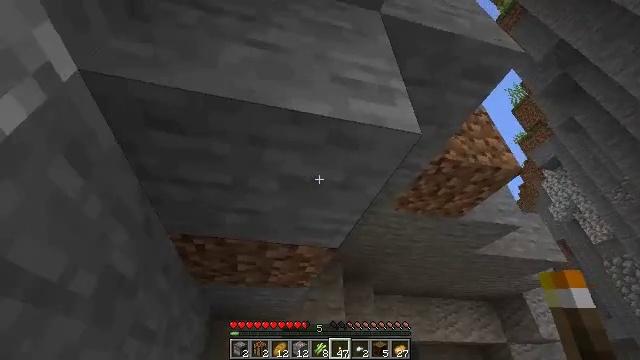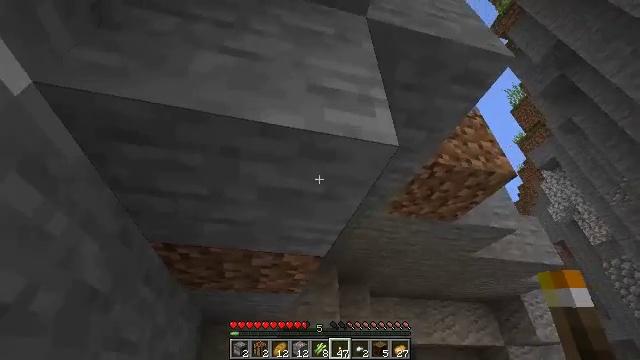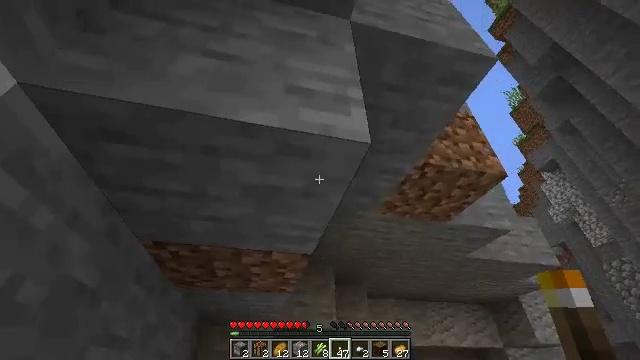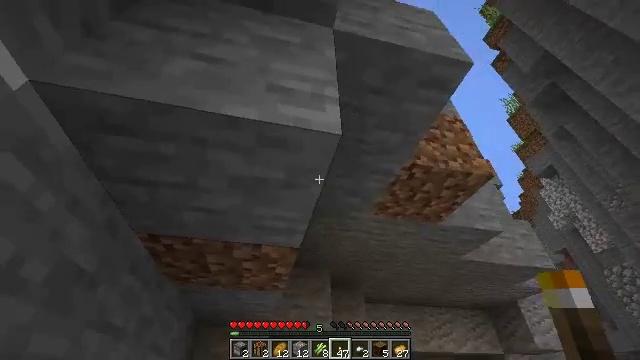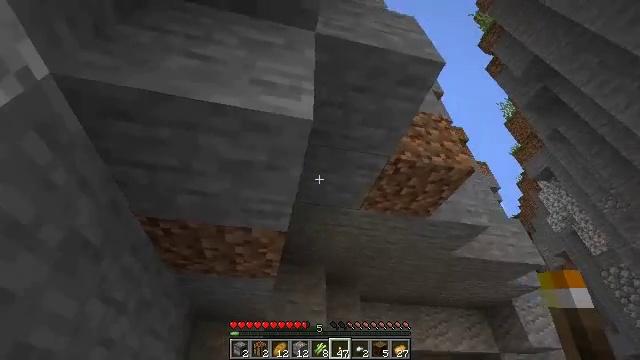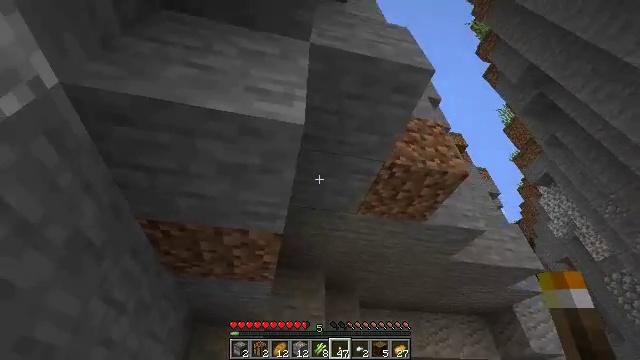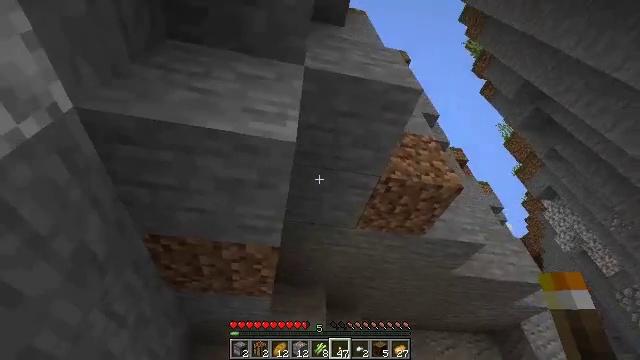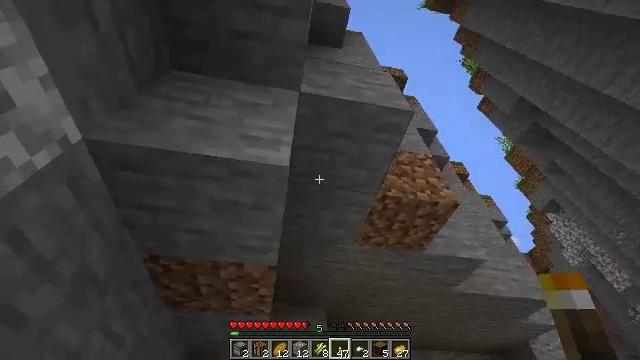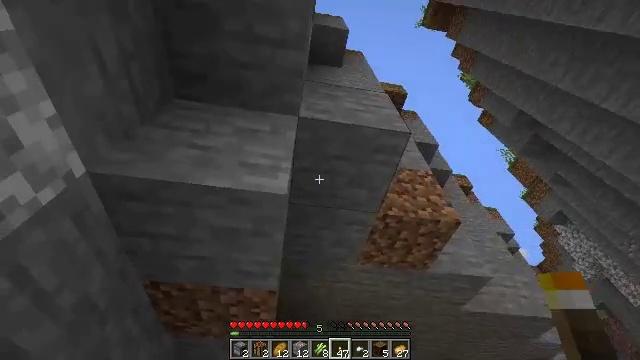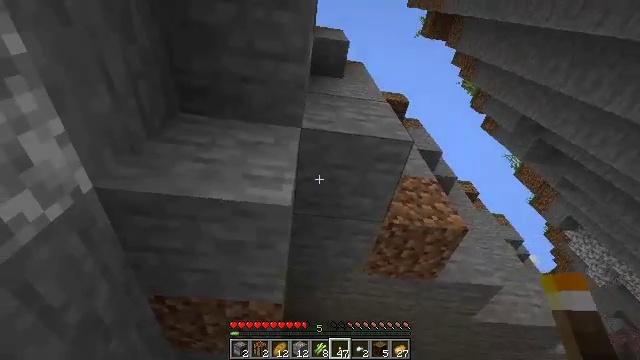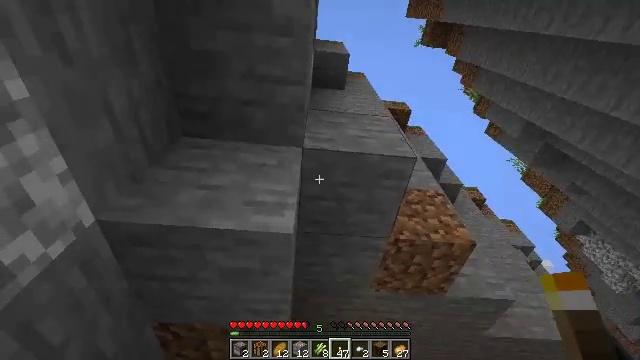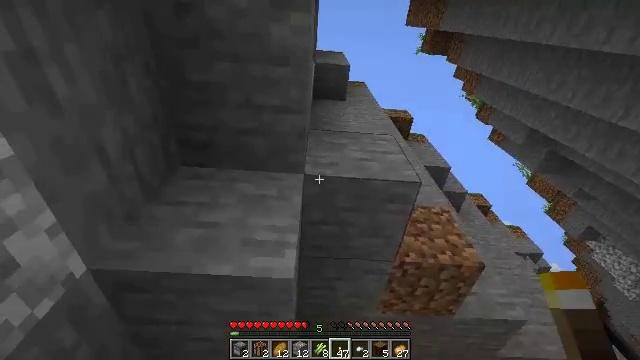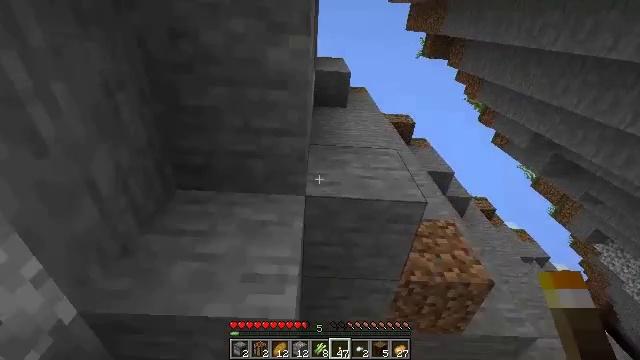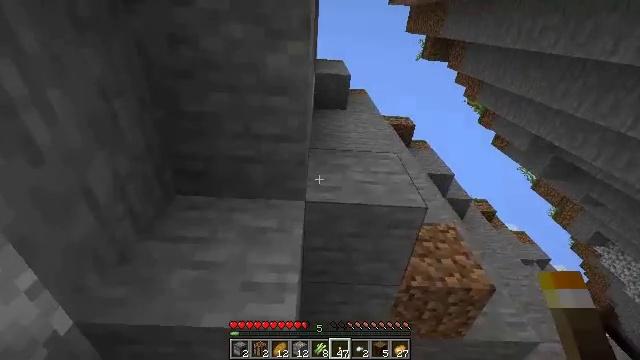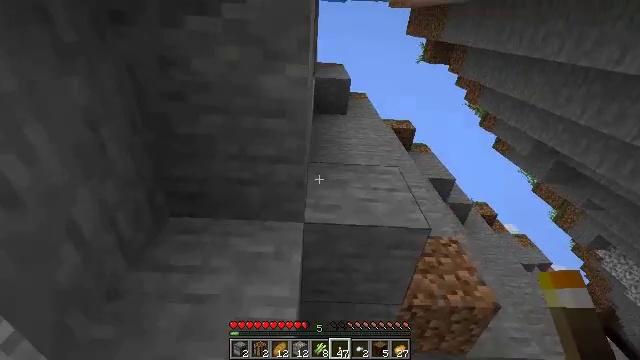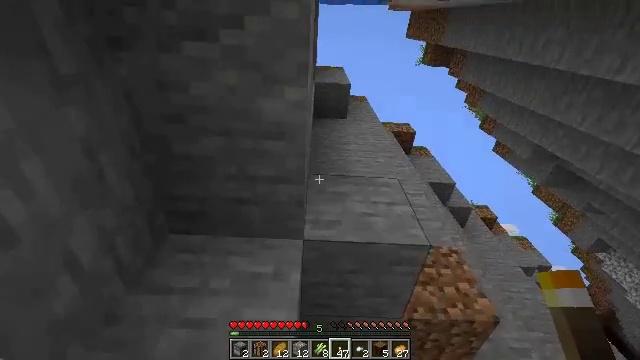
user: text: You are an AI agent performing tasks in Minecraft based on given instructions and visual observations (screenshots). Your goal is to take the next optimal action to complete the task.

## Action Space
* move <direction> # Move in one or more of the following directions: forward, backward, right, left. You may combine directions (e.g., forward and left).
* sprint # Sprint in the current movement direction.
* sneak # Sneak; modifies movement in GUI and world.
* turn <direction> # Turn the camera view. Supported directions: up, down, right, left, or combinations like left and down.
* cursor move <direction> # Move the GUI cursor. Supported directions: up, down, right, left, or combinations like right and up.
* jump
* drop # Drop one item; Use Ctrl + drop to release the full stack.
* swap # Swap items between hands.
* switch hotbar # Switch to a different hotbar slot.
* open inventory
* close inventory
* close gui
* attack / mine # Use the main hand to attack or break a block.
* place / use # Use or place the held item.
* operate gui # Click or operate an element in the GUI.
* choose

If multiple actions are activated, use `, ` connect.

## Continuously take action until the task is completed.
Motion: motion action
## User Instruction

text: Remove a brown wool block from the inventory.
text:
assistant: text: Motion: move right, jump
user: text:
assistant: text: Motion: move back and move right, jump
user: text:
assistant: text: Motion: move back and move right, turn up, jump
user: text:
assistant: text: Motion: move back and move right, turn up, jump
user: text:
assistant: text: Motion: move back, turn up, jump
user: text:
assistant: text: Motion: move back, turn up, jump
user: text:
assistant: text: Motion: move back, turn up, jump
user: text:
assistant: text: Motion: move back, turn left and up, jump
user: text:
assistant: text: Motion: move back, turn left and up, jump
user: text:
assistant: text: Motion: move back, turn left and up, jump
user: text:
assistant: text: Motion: move back, turn left and up, jump
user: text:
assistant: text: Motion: move back, jump
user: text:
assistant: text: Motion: move back, jump
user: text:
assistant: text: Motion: move back, jump
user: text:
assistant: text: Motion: move back, jump
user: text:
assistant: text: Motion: move back, jump
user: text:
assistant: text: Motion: move back, jump
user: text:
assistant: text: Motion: move back, turn left, jump
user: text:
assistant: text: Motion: move back, turn left and down, jump
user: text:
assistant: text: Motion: move back, turn left and down, jump
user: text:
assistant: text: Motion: move back, turn left and down, jump
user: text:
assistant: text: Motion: move back, turn left and down, jump
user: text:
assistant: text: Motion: move back and move left, turn down, jump
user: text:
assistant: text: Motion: move left, turn right and down, jump
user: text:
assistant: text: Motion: move left, turn right, jump
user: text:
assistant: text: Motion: move forward and move left, turn right, jump
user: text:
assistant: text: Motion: move forward and move left, turn right and up, jump
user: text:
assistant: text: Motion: move forward and move left, turn right and up, jump
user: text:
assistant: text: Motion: move forward and move left, turn right and up, jump
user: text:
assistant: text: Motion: move forward and move left, turn right and up, jump